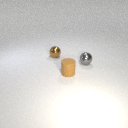
small brown metal sphere behind small gray metal sphere